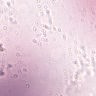
Metastatic tissue present: no